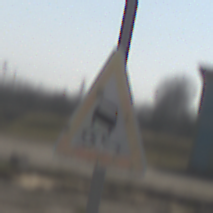
Verkehrszeichen: SchleuderOderRutschgefahr
Umgebung: Outdoor, Suburban
Tageszeit: Midday
Wetter: PartlyCloudy
Licht: Natural
Jahreszeit: NotSpecified
Kontrast: HighContrast